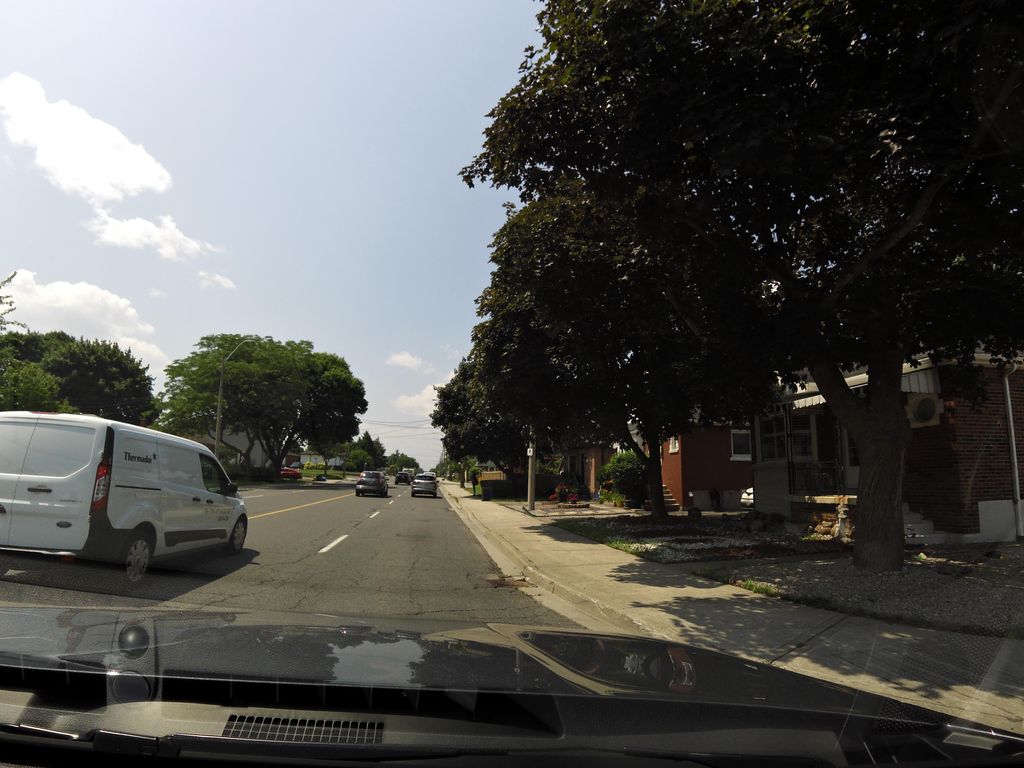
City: hamilton